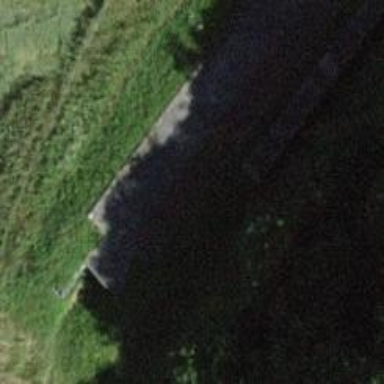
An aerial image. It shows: Retaining wall.